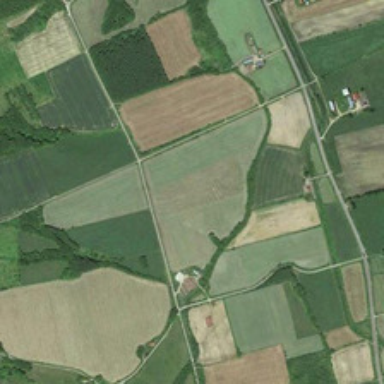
It is a large piece of green farmland .